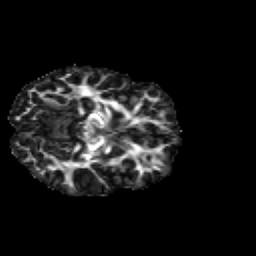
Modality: FA
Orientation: axial
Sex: female
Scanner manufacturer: siemens
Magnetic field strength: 3 T
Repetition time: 5 s
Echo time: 0.071 s